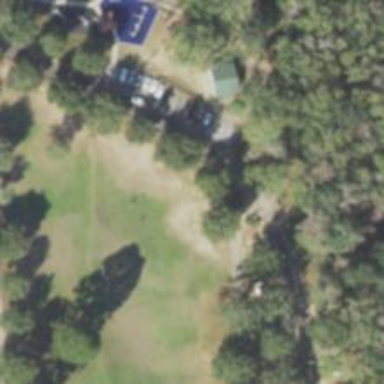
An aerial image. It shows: Disc golf basket.